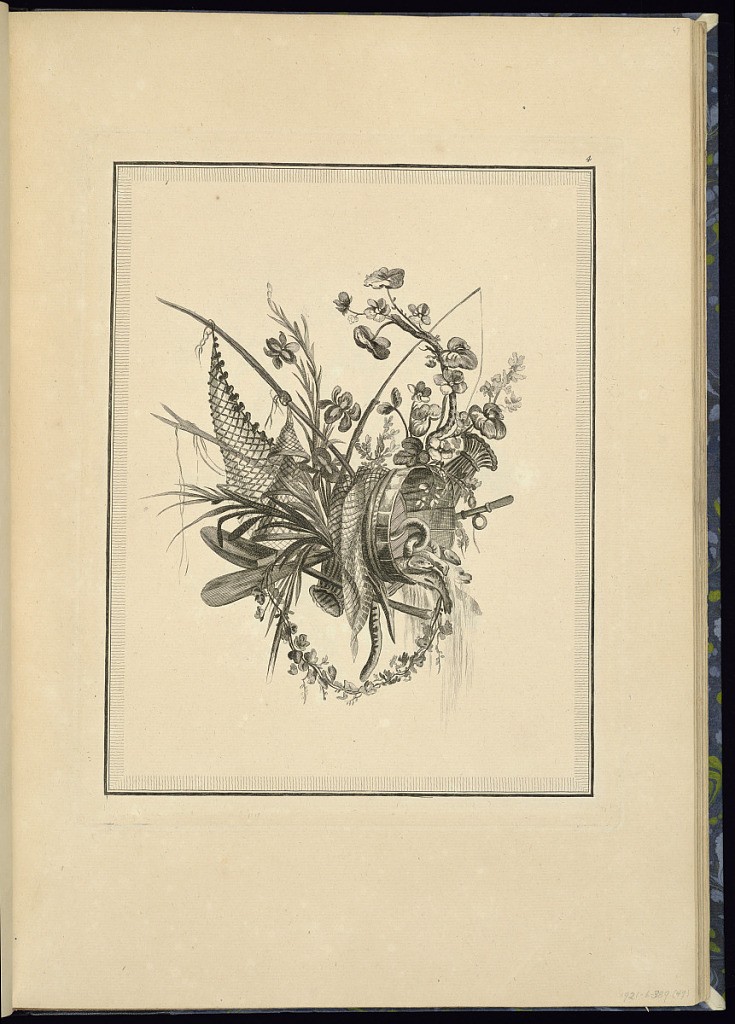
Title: Fishing Trophy Design
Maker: Pierre Ranson, French, 1736–1786
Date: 1778
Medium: Etching on laid paper
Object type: Print
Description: Trophy design incorporating foliate branches, flowers, festoon of leaves, fishing rods, nets, paddle, and fish. The plate is numbered.